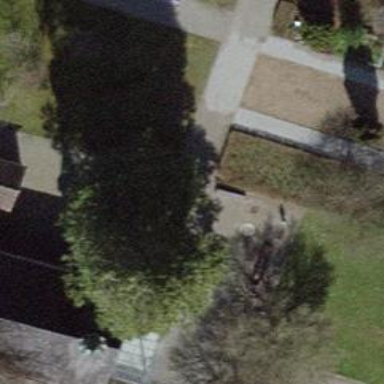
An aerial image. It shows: Evergreen tree with lush leaves.